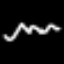
Label: squiggle